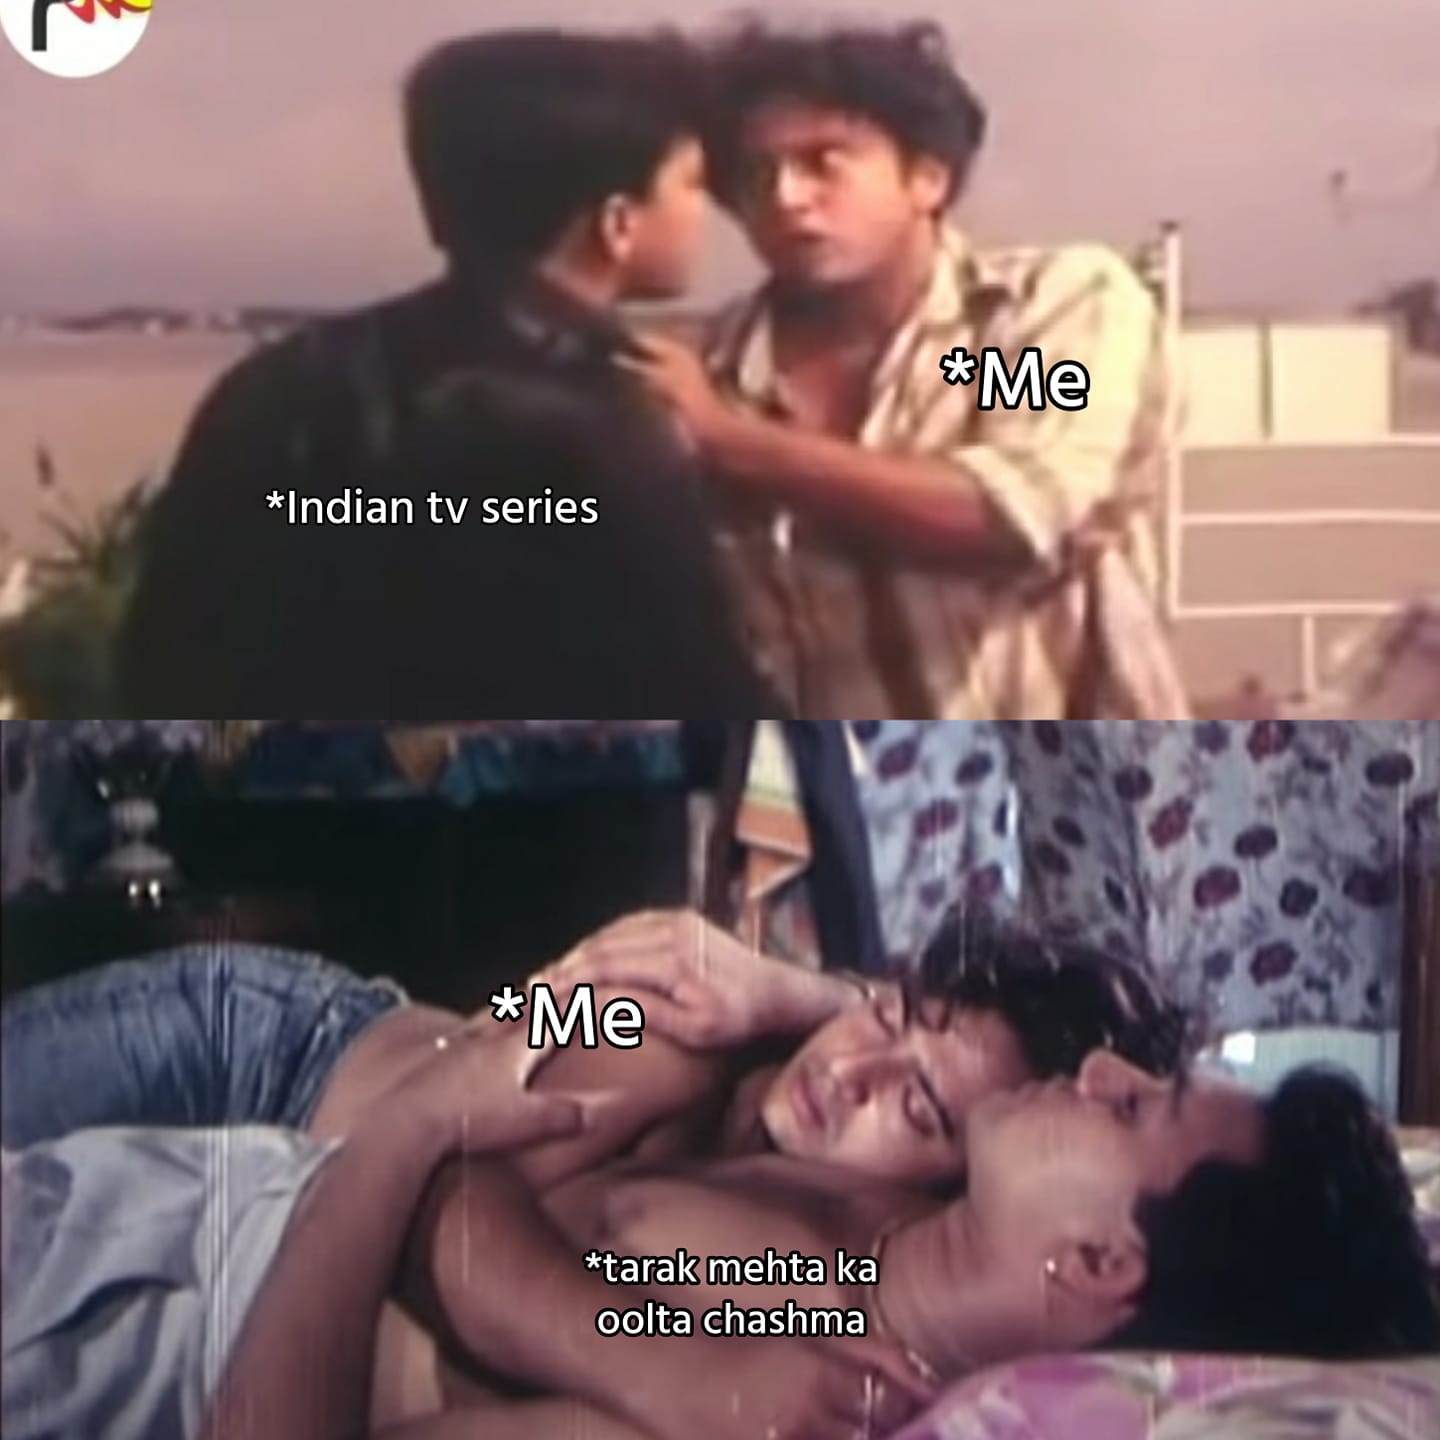
Caption: *Indian tv series    *Me    *Me   *tarak mehta ka oolta chashma
Label: non-hate